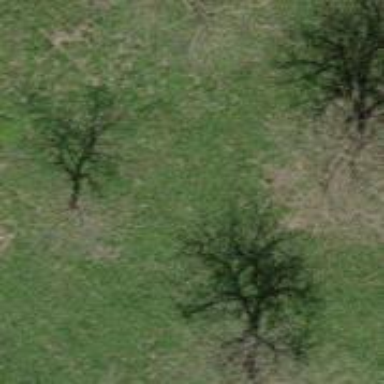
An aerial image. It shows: Row of trees in natural setting.